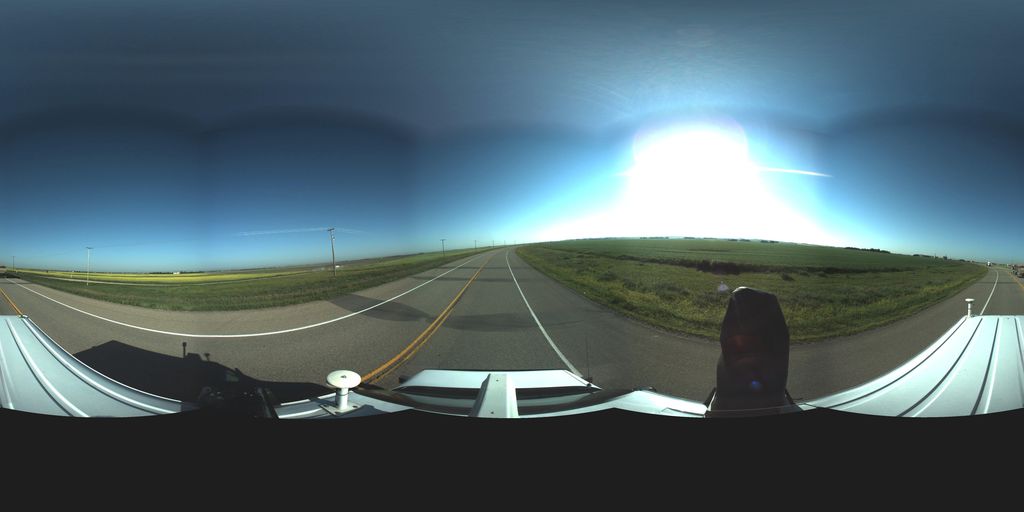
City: saskatoon